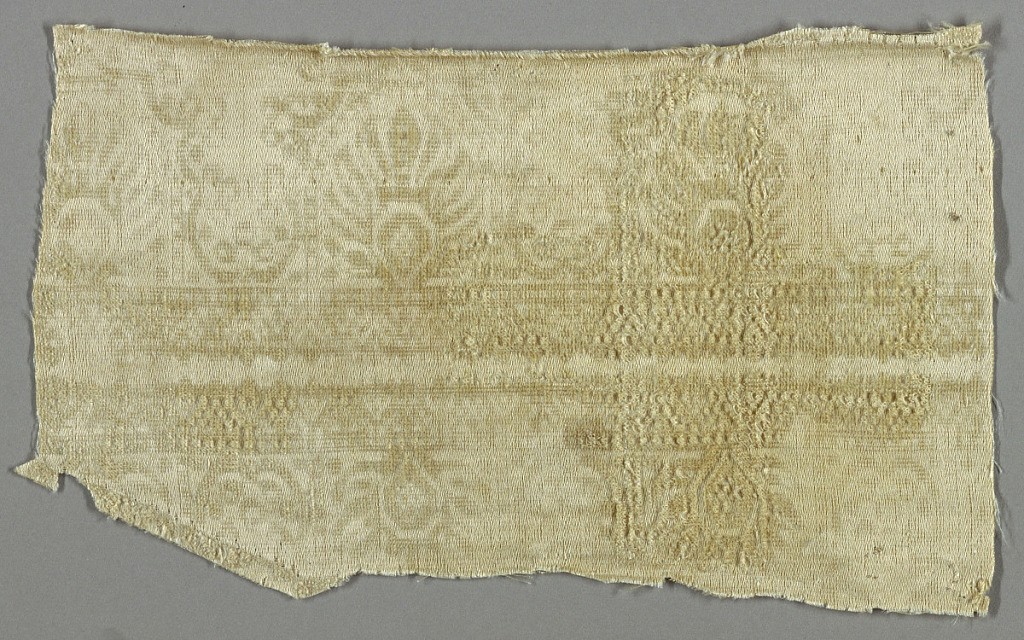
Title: Fragment
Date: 17th century
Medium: silk Technique: velvet
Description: Mirror image pattern on central stripes of geometrical patterning. Above and below stripes are stylized plant forms. In off-white.